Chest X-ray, AP view. Patient: 58 years old, sex F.
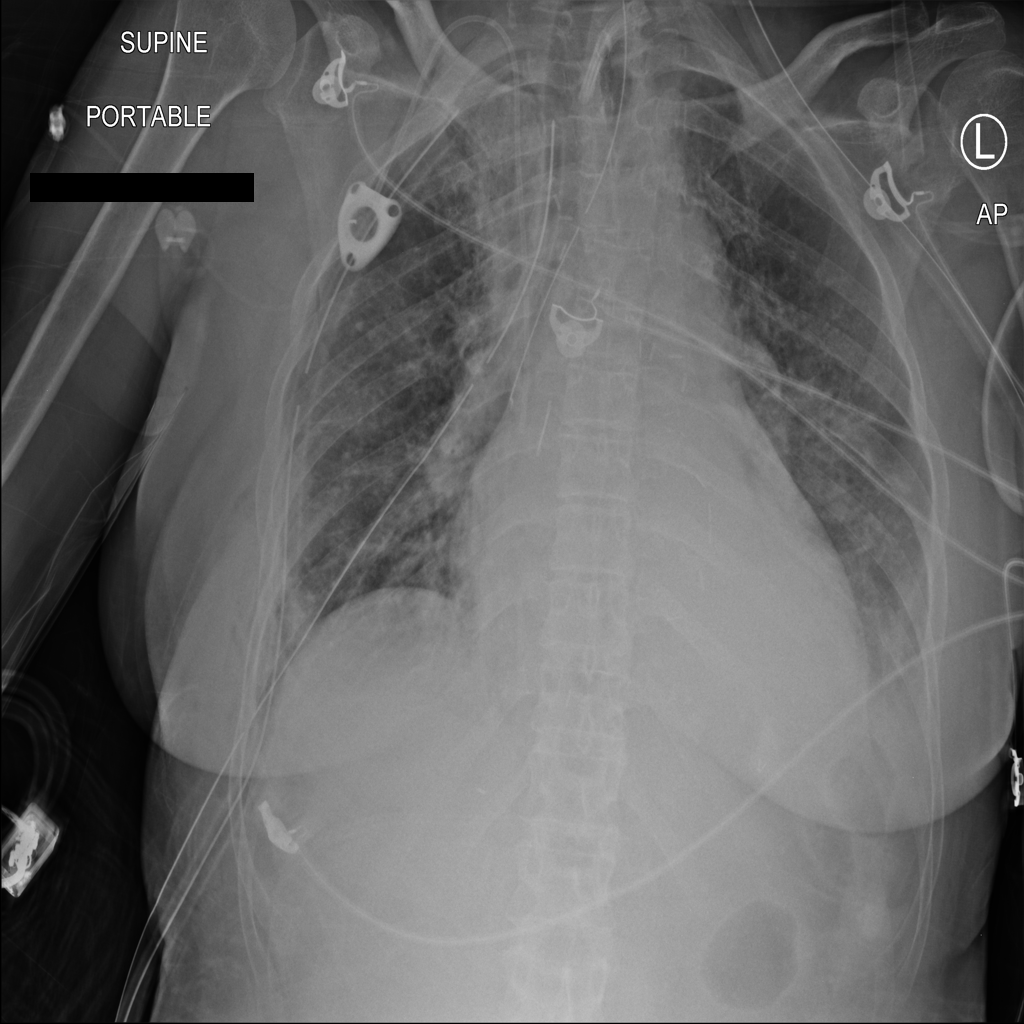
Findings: Atelectasis, Consolidation, Emphysema